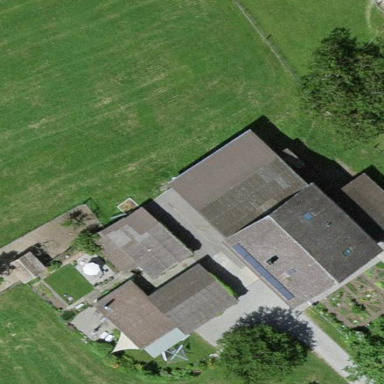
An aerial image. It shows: Farmyard area.